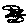
Label: cat